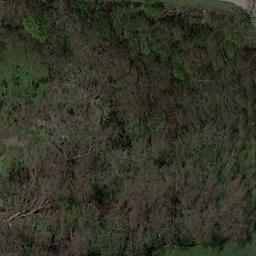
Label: forest